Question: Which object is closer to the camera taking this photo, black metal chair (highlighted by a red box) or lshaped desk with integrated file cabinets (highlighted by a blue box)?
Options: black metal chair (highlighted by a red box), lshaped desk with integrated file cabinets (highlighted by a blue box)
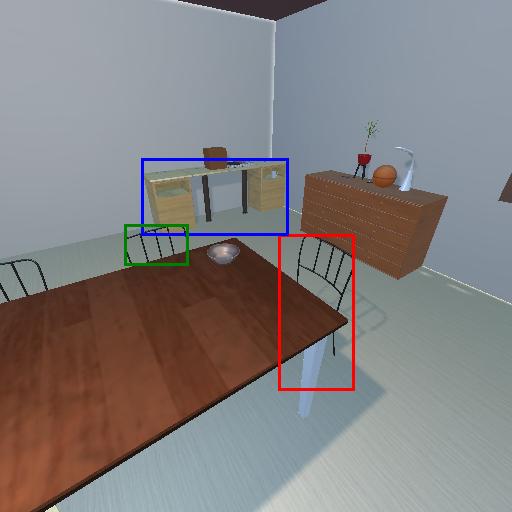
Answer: black metal chair (highlighted by a red box)